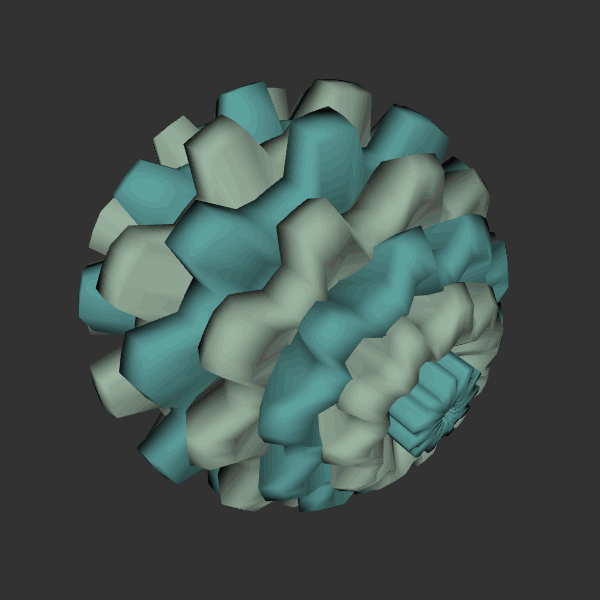
Background: dark